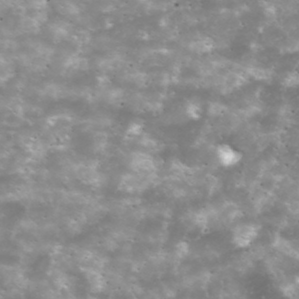
Label: non_frost